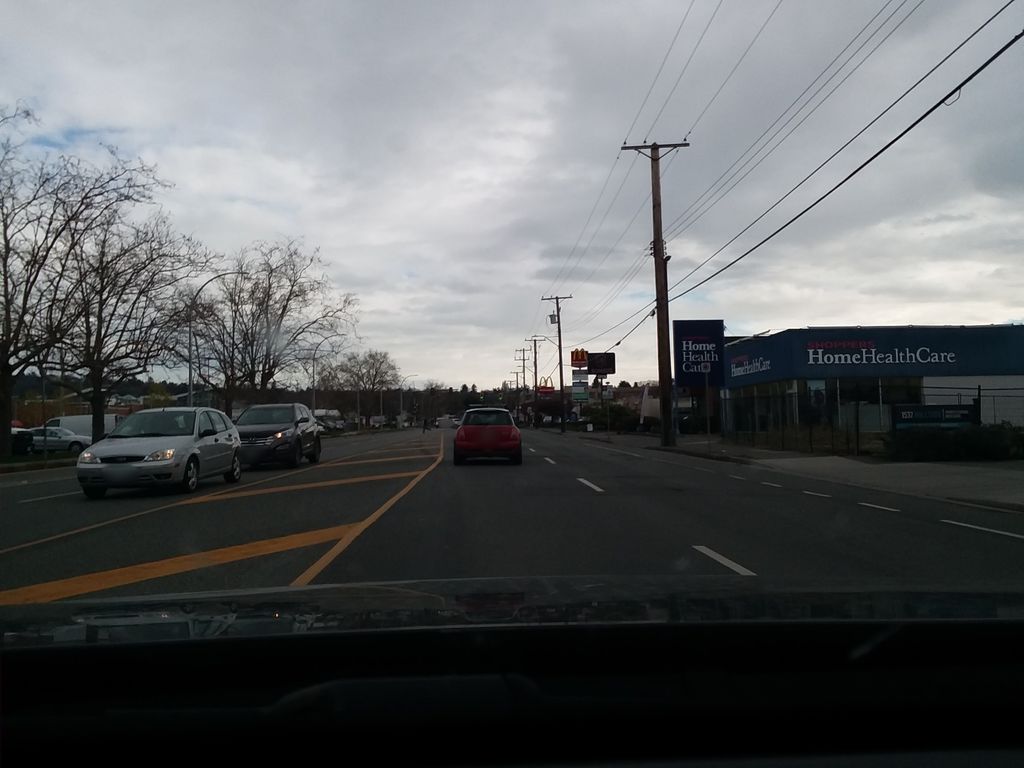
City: victoria